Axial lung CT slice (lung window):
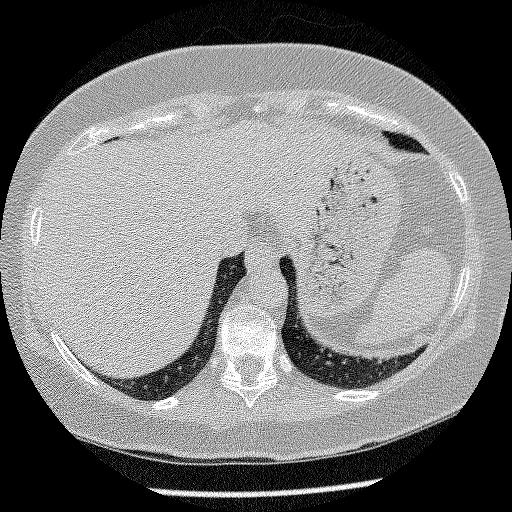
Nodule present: no